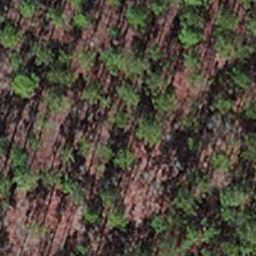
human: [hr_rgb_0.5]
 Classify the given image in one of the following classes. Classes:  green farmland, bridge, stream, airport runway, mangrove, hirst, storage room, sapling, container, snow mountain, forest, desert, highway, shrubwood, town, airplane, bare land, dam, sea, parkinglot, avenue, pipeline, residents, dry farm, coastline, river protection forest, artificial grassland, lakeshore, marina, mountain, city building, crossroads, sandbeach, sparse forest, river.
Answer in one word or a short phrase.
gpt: sapling